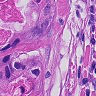
Metastatic tissue present: yes